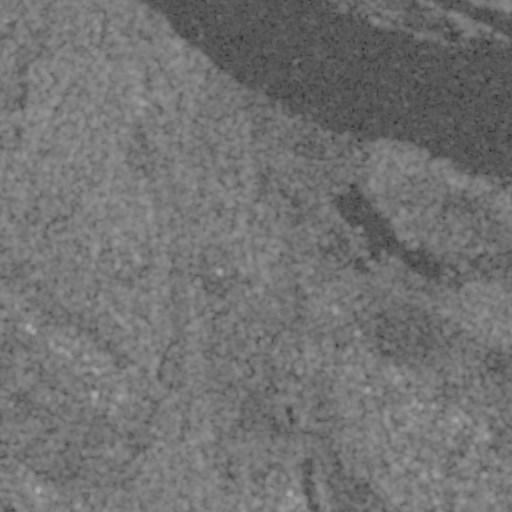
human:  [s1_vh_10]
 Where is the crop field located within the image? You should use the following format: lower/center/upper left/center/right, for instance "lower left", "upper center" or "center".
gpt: The crop field is located in the lower left of the image.
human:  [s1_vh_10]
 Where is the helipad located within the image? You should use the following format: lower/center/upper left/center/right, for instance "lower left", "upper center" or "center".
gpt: The helipad is located in the upper left of the image.
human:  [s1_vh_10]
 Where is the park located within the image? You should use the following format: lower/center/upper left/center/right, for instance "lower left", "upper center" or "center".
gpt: The park is located in the upper left of the image.
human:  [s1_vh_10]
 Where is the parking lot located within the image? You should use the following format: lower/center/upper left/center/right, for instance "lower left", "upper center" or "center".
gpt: The parking lot is located in the upper left of the image.
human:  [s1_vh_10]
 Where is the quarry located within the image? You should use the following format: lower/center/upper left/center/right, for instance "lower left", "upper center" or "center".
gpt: The quarry is located in the center right of the image.
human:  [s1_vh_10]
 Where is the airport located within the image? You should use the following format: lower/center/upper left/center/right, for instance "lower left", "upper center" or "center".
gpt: There is no airport in the image.

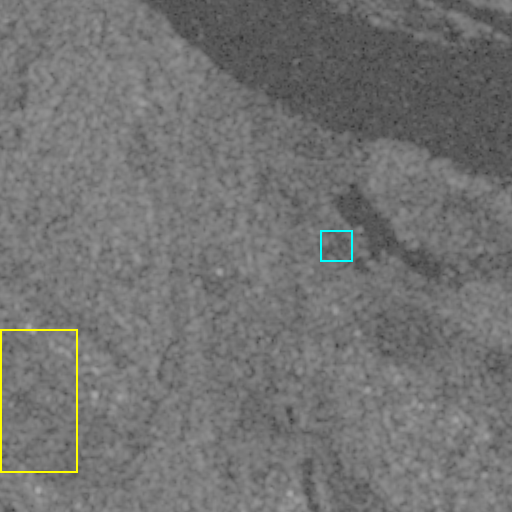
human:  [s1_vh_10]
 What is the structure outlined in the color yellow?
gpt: The structure outlined in yellow is a crop field.
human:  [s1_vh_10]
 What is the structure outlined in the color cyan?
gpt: The structure outlined in cyan is a quarry.
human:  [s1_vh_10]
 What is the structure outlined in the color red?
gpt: There is no red outline.